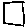
Label: square